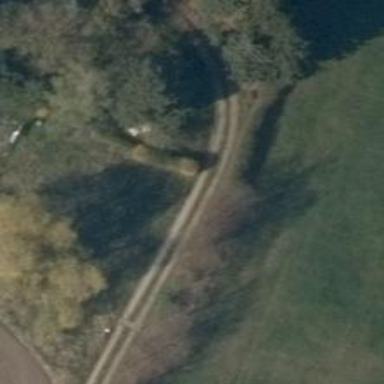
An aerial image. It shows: Gravel service road with tracktype of grade2.